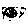
Label: moon